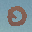
Label: 0